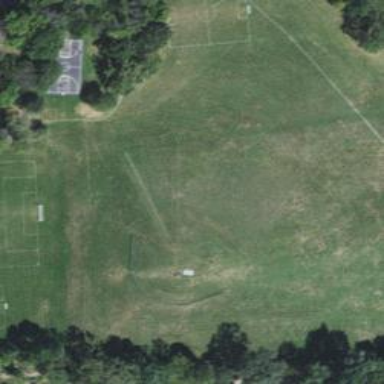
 specifically designed for the sport of disc golf."